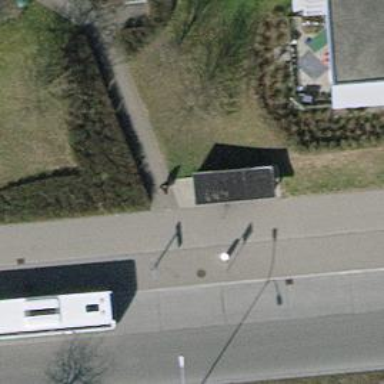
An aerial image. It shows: Asphalt cycleway.